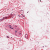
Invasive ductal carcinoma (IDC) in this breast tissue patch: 0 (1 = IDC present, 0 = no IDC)